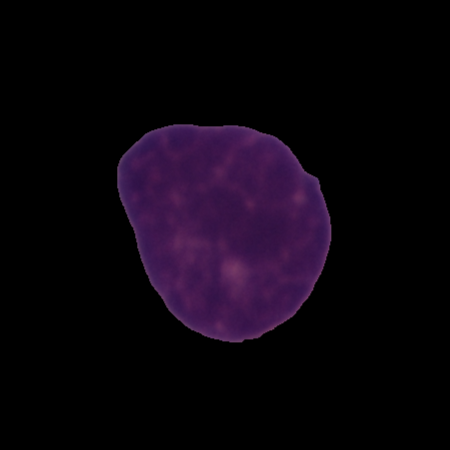
Label: cancer